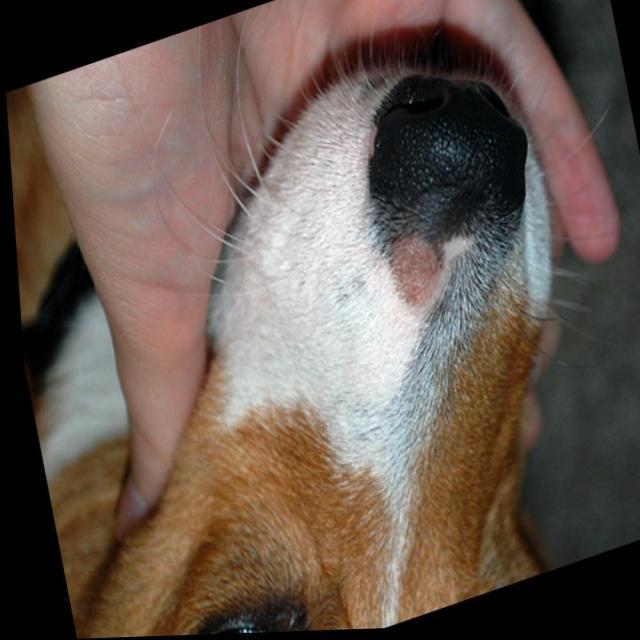
Canine ringworm (Dermatophytosis) — fungal infection caused by Microsporum or Trichophyton. Presents with circular alopecia, scaling, crusting, and broken hairs.